Question: One of my current challenges is to position a varying number of circles/bubbles along a chain of mountains in an image using css. Let's assume the image would look like this (without the red bubbles):

The image always has to use the full width of the device (100% width). The resolution of the devices varies a lot (mobile phones, tablets, desktop computers).
Does anyone has an idea how to specify the position of the bubbles in css?
Or do you know a tool that performs a regression of the points of the mountain chain in order to use a function to calculate absolute positions of the points?
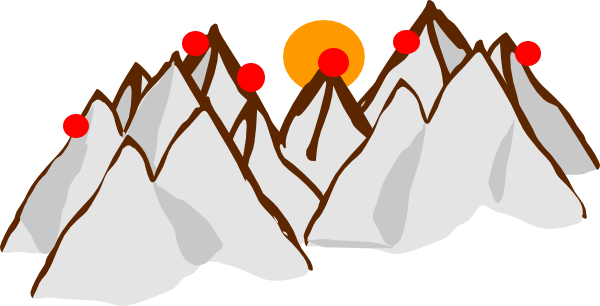
Answer: I'd probably go down this route...
'''
.wrap {
position: relative;
}
.wrap img {
width: 100%;
}
.item {
width: 30px;
height: 30px;
background: green;
border-radius: 50%;
position: absolute;
margin-left: -15px;
margin-top: -15px;
transition: all .2s ease;
}
.item:hover {
transform: scale(1.3);
}
.item.i1 {
left: 13%;
top: 40%;
}
.item.i2 {
left: 33%;
top: 14%;
}
.item.i3 {
left: 42%;
top: 24%;
}
.item.i4 {
left: 56%;
top: 20%;
}
.item.i5 {
left: 68%;
top: 13%;
}
.item.i6 {
left: 88%;
top: 17%;
}
@media (max-width: 500px) {
.item {
width: 15px;
height: 15px;
margin-left: -7px;
margin-top: -7px;
}
}
'''
'''
<div class="wrap">
<img src="http://i.stack.imgur.com/EiRM2.png">
<div class="item i1"></div>
<div class="item i2"></div>
<div class="item i3"></div>
<div class="item i4"></div>
<div class="item i5"></div>
<div class="item i6"></div>
</div>
'''
<URL>
Notice the media query to control dot size / positioning. This prevents overlapping and moving out of position.